Кот Леопольд стоял у края крыши сарая. Два озорных мышонка выстрелили в него камнем из рогатки. Однако камень, описав дугу, через $t_{1}=1.2~с$ упруго отразился от наклонного ската крыши сарая у самых лап кота и через $t_{2}=1.0~с$ попал в лапу стрелявшего мышонка (см. рисунок).
На каком расстоянии $s$ от мышей находился кот Леопольд?
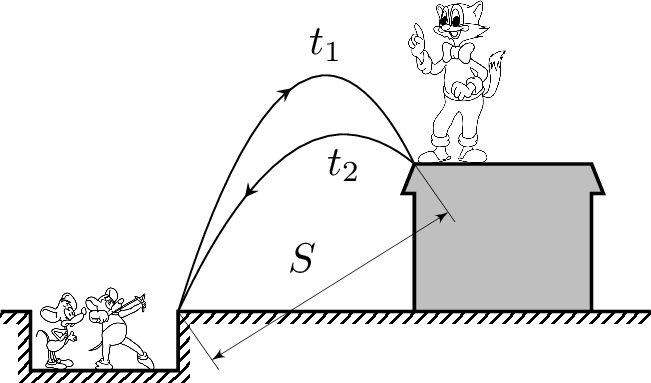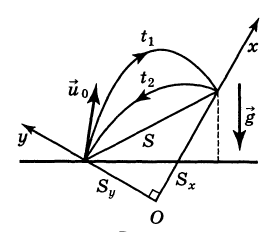
Решение: Пусть $\vec{u}_{0}$ — вектор начальной скорости камня, $\vec{u}_{к}$ — вектор скорости камня в момент его попадания в лапу мышонка. Направим ось $O x$ вдоль ската крыши, ось $O y$ перпендикулярно ей через лапу мышонка (см. рисунок).  Из закона сохранения энергии следует $$ \frac{m u_{0}^{2}}{2}=\frac{m u_{к}^{2}}{2}, $$ откуда получим $$ \left|\vec{u}_{0}\right|=\left|\vec{u}_{к}\right|. \quad (1) $$ Проекция вектора скорости камня на ось $О x$ непосредственно перед ударом о скат крыши равны проекции скорости на эту же ось сразу после удара. Тогда $$ \left|u_{0 x}\right|=\left|u_{к x}\right|. \quad (2) $$ Из $(1)$ и $(2)$ следует что $\left|u_{0 y}\right|=\left|u_{к y}\right|$. Запишем в проекциях на оси $O x$ и $O y$ уравнения движения $$ \begin{aligned} &u_{0 x} t+\frac{g_{x} t^{2}}{2}=s_{x}, \quad (3) \\ &u_{0 y} t+\frac{g_{y} t^{2}}{2}=s_{y}, \quad (4) \end{aligned} $$ где $g_{x}$ и $g_{y}$ — проекции $\vec{g}$ на соответствующие оси. По теореме Виета уравнения $(3)$ и $(4)$ можно преобразовать к виду $$ \begin{aligned} &s_{x}=-\frac{g_{x} t_{1} t_{2}}{2}, \quad (5) \\ &s_{y}=-\frac{g_{y} t_{1} t_{2}}{2}. \quad (6) \end{aligned} $$ Тогда $s=\sqrt{s_{x}^{2}+s_{y}^{2}}=\frac{g t_{1} t_{2}}{2}$.
Ответ: $$ s=\frac{g t_{1} t_{2}}{2}. $$
Темы:
T, Механика, Кинематика, Баллистика, Всероссийские